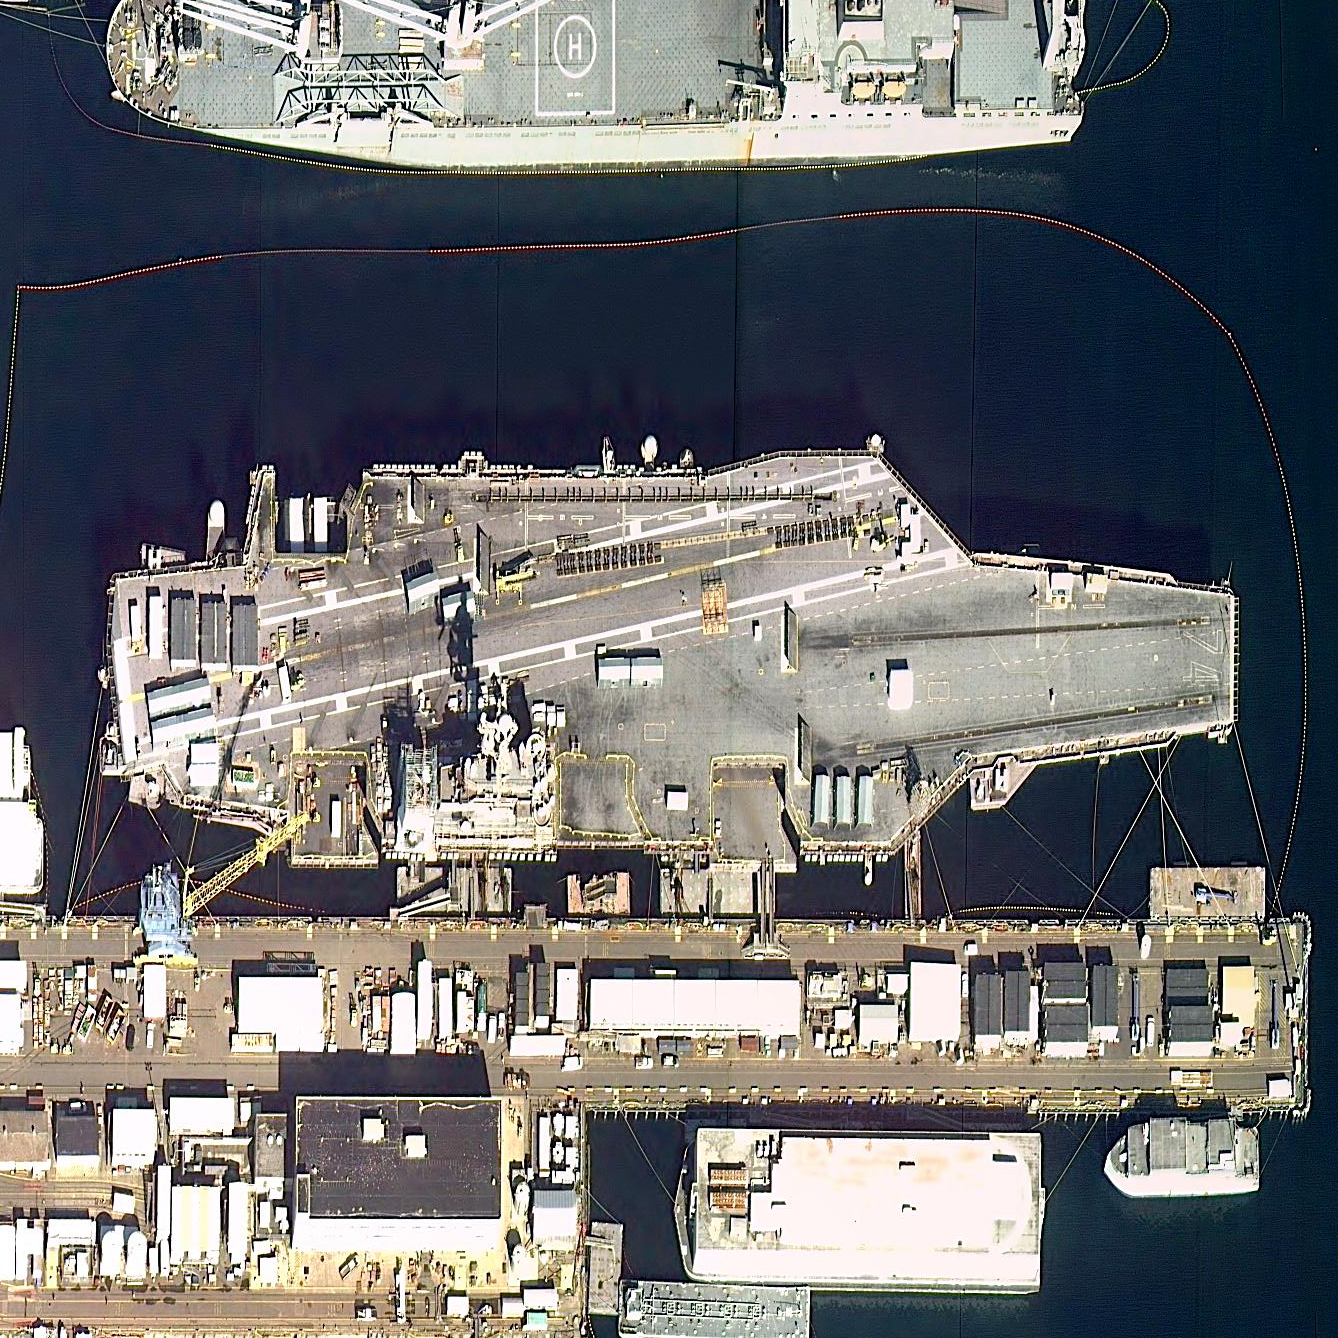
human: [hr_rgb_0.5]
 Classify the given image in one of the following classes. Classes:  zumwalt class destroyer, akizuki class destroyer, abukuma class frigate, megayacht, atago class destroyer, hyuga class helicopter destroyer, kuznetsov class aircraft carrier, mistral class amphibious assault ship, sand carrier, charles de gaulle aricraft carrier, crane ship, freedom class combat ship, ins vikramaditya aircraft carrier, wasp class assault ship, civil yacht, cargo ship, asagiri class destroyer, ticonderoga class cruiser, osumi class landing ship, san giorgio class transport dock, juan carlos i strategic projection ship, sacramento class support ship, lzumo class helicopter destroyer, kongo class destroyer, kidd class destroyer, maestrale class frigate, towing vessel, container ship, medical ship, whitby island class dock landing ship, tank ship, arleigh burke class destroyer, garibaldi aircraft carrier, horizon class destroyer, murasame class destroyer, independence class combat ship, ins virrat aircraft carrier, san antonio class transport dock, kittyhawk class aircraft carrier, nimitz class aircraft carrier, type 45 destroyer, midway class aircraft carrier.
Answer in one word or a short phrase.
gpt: Nimitz class aircraft carrier